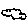
Label: cloud